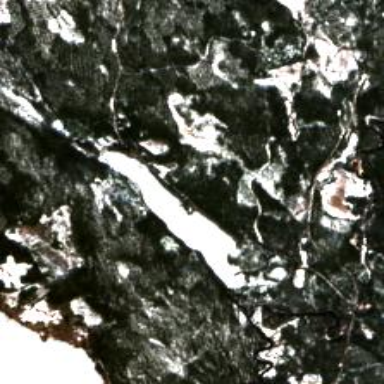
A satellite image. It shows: Serene lake.